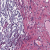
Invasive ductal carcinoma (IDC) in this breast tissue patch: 0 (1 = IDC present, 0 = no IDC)